Question: I want to have these aligned but the strings are giving a problem. I have tried using left but it doesn't work here.

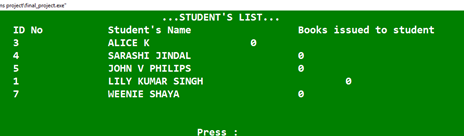
Answer: Let me guess, you're using tabs to separate the columns? The problem with this is that is has no justification (left or right), and it depends on the length of previously printed output since tabs are at fixed in the output, i.e. tabs are variable width.
If you want a fixed column width then you should use the <URL> manipulator.